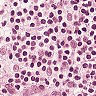
Metastatic tissue present: no